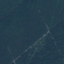
Label: Forest